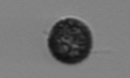
Label: Pseudochattonella_farcimen